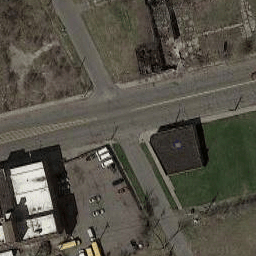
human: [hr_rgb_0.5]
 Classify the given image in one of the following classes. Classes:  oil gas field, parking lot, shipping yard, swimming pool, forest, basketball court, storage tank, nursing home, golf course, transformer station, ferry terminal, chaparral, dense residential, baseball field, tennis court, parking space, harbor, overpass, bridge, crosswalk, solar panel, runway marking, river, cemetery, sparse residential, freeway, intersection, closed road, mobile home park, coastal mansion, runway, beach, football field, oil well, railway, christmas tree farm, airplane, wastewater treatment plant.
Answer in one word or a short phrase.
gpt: intersection